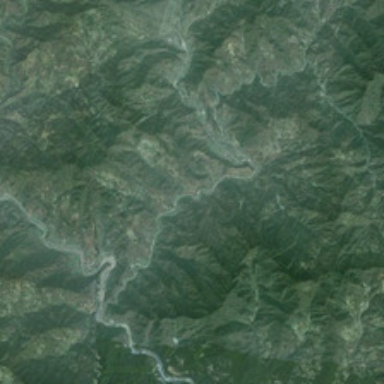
In the valley  we can see a river and roads .